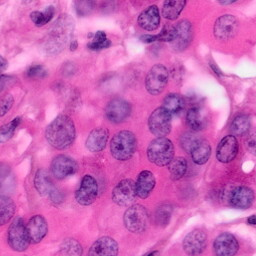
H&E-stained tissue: Pancreatic